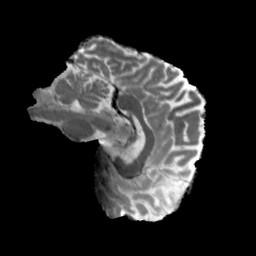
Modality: MD
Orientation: sagittal
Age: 30
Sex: male
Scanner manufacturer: siemens
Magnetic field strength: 6.98 T
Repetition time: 7.776 s
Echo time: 0.076 s